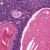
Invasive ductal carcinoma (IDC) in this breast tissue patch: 0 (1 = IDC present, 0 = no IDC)